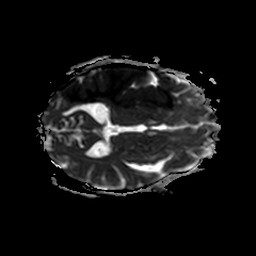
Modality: ADC
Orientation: axial
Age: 73
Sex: female
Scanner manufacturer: philips
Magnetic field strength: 3 T
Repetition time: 3.339 s
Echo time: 0.076 s